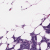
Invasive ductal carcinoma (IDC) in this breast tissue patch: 1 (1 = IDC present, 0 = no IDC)